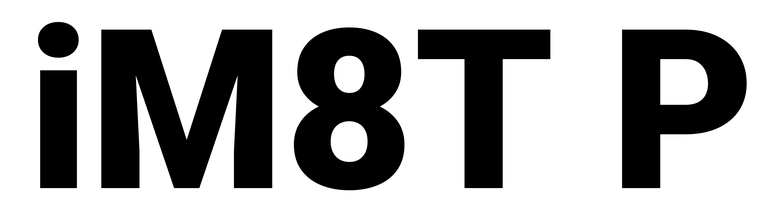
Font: Roboto_Black